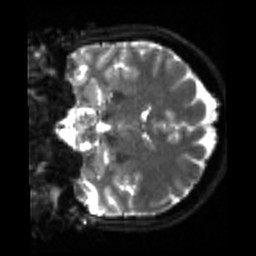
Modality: sbref
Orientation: coronal
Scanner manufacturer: siemens
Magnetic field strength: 3 T
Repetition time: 4 s
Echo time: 0.0594 s